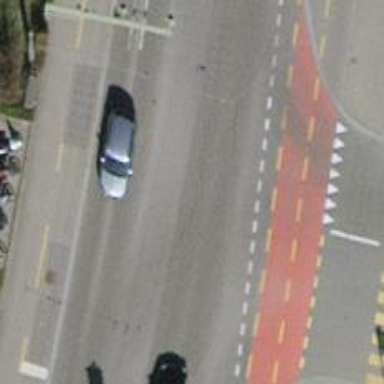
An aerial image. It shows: Road with traffic signals.